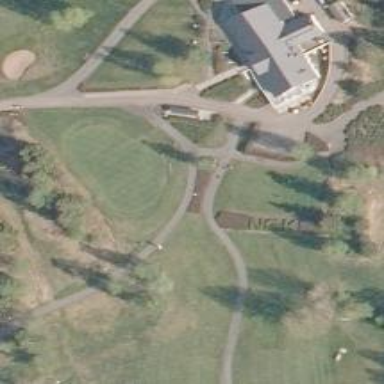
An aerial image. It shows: Pathway for golfing.